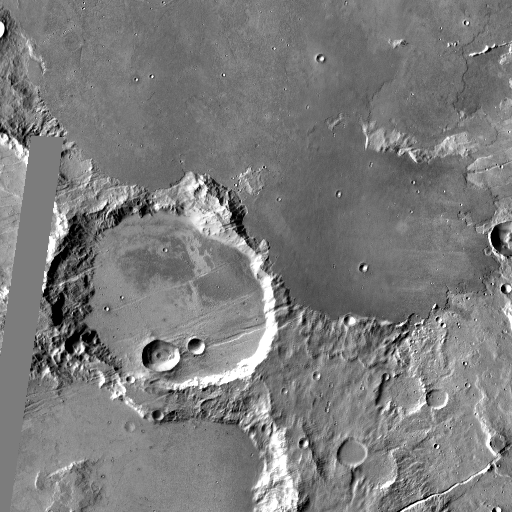
Crater classes present: Background, Other, Buried, Secondary